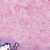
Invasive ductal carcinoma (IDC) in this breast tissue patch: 0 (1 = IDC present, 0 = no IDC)